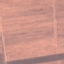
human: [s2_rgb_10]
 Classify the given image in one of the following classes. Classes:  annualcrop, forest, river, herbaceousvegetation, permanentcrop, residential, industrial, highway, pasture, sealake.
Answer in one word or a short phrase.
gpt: AnnualCrop